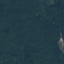
Land use / land cover class: Forest